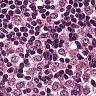
Metastatic tissue present: yes